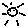
Label: sun